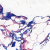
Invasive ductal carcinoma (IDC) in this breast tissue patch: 0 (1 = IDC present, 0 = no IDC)